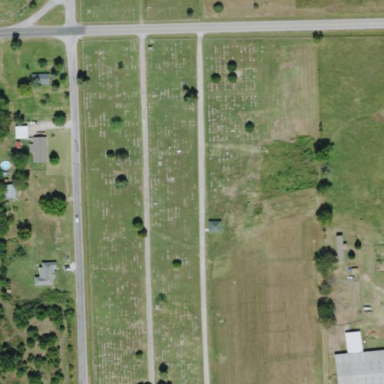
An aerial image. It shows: Cemetery.